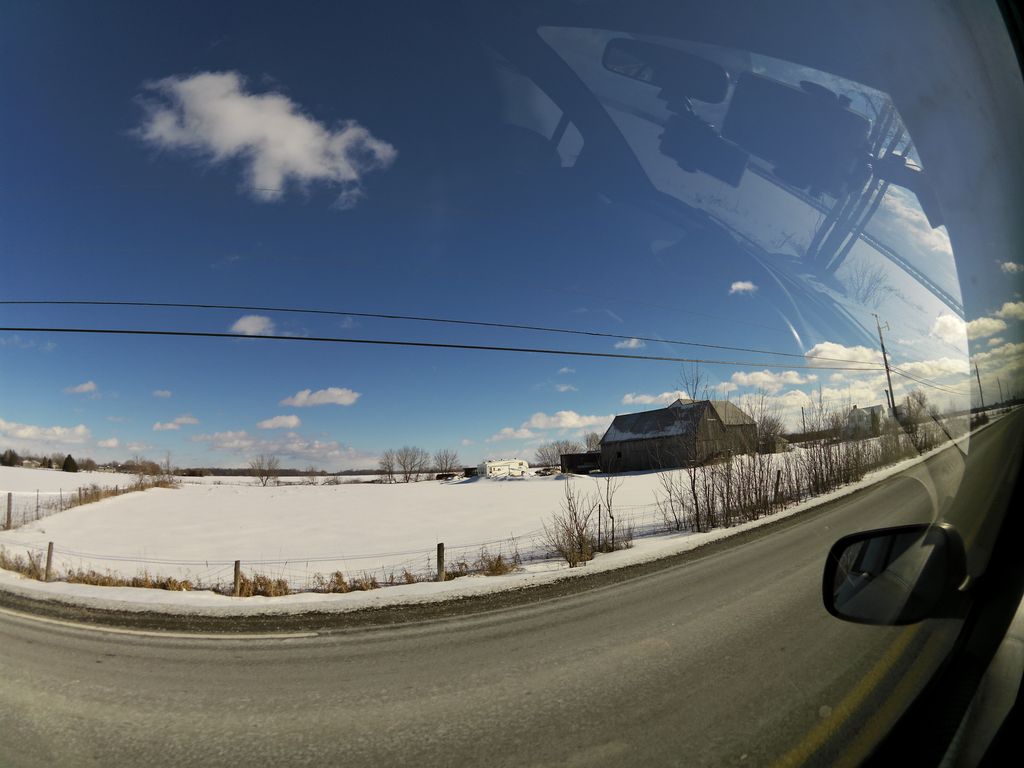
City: ottawa-gatineau